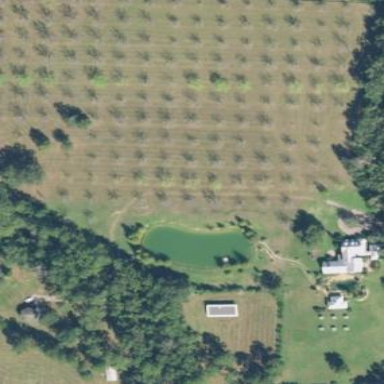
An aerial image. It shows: Orchard.